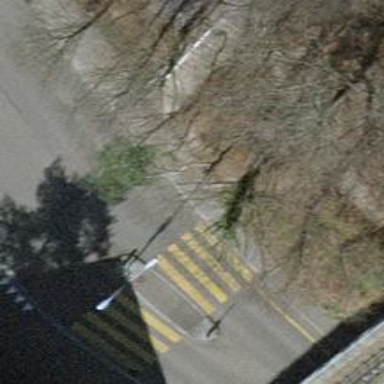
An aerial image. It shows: Raised kerb.